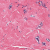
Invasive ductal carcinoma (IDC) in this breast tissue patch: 0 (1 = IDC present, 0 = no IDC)